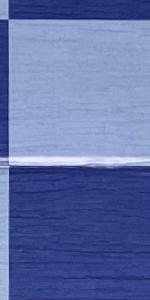
Label: Empty